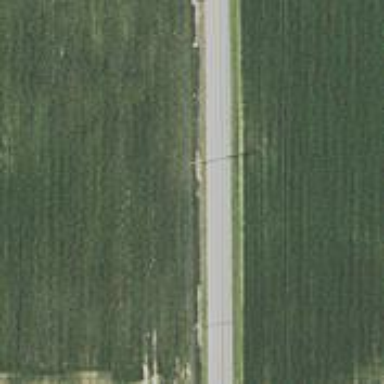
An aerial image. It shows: Power pole.